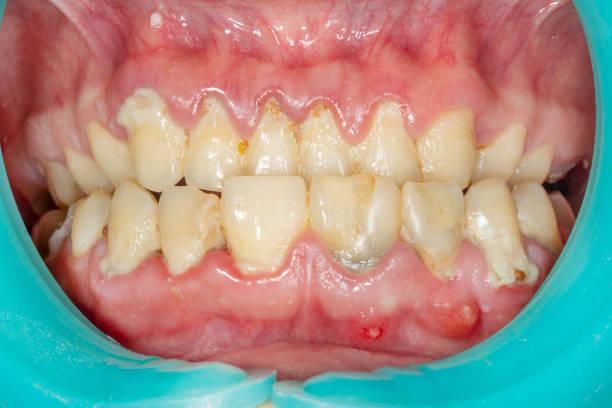
Condition: Gingivitis